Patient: sex M, age 71
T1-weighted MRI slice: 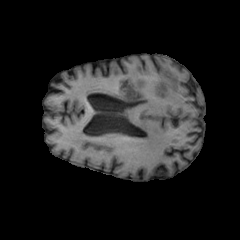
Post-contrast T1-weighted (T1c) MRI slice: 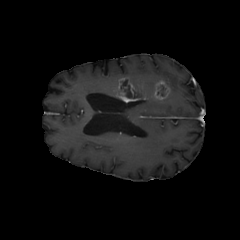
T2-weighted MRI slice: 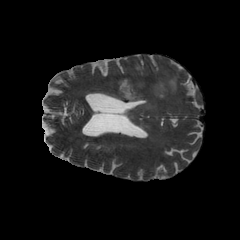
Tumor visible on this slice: yes
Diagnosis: Glioblastoma, IDH-wildtype
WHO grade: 4